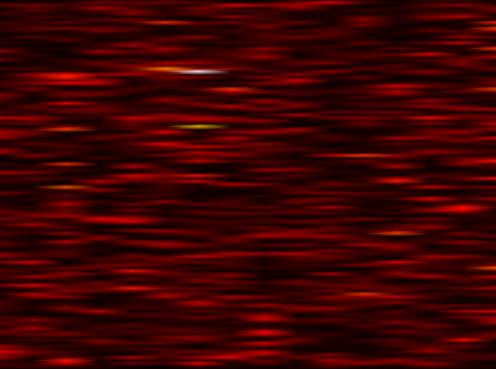
Label: OFDM